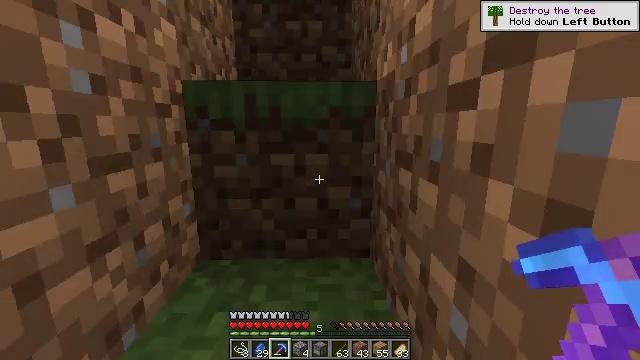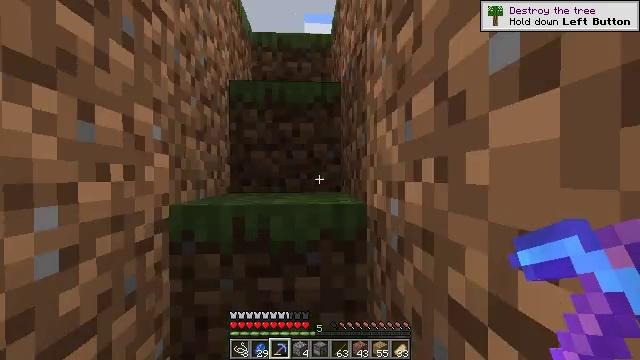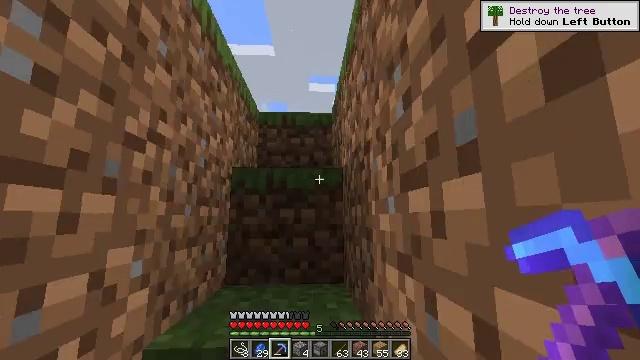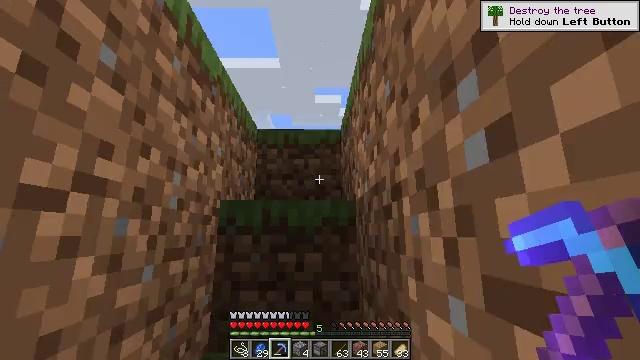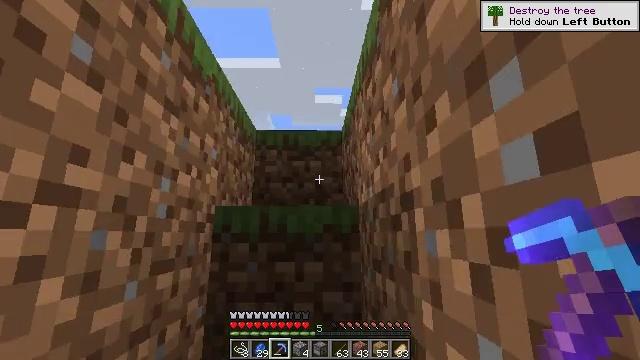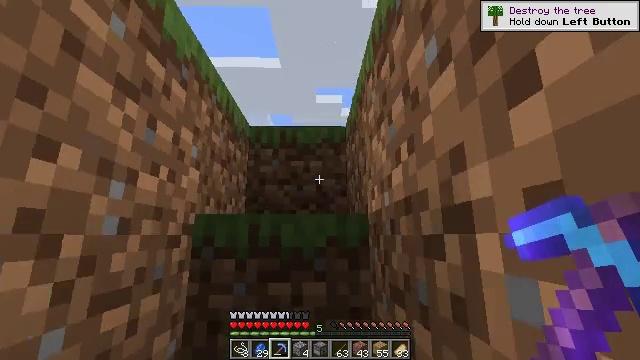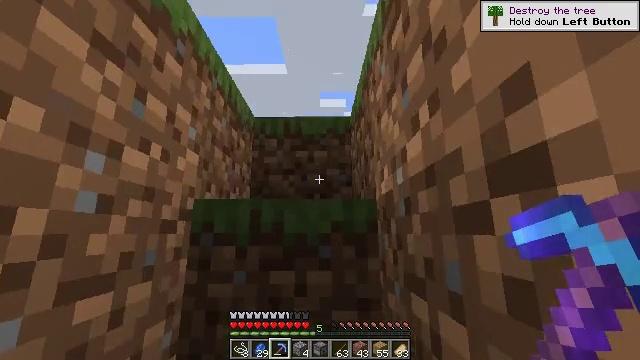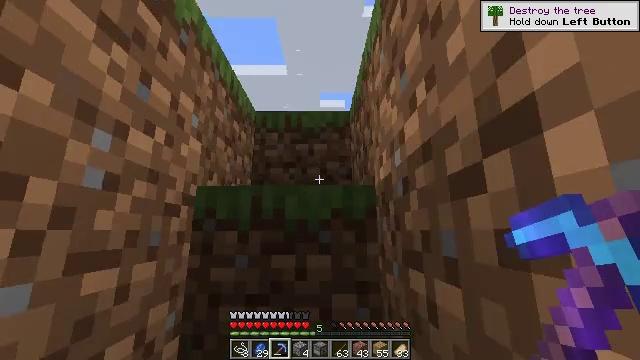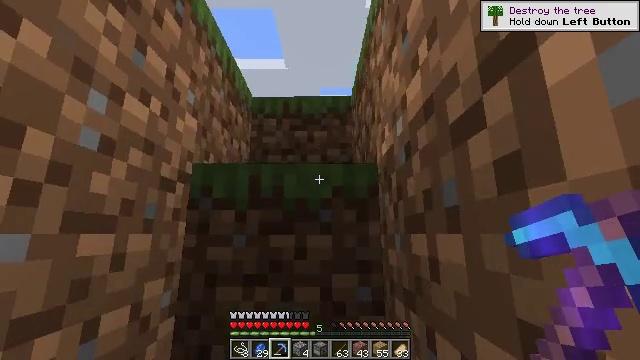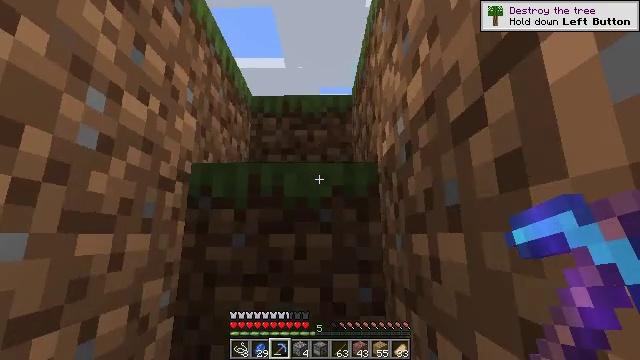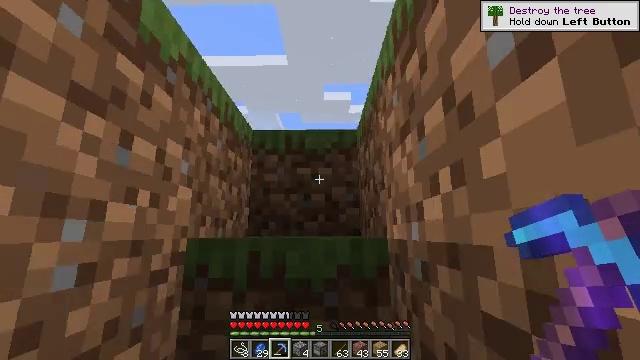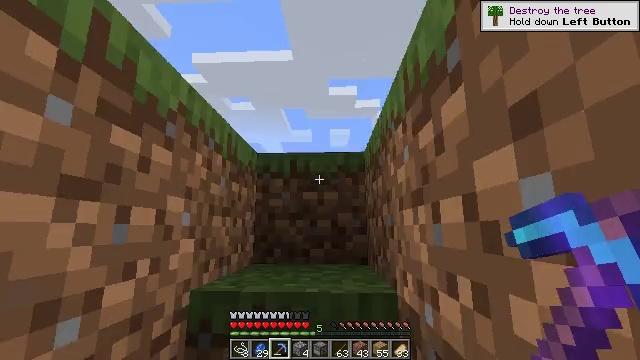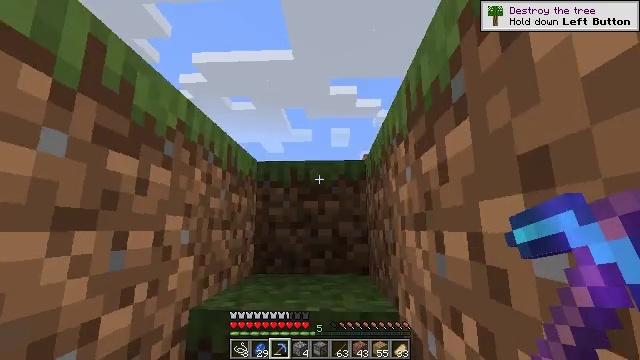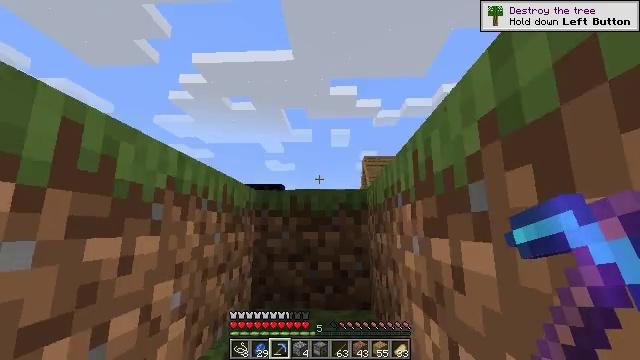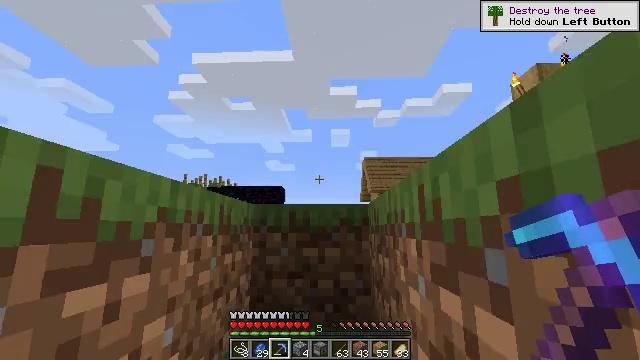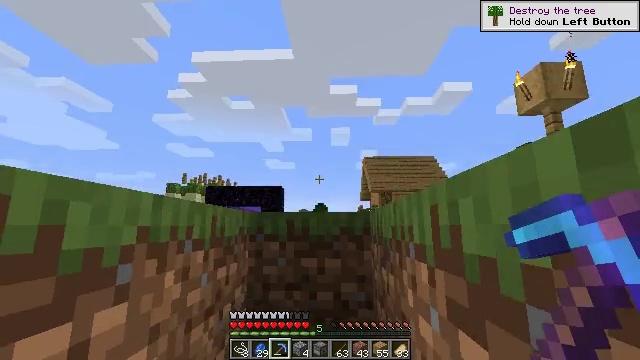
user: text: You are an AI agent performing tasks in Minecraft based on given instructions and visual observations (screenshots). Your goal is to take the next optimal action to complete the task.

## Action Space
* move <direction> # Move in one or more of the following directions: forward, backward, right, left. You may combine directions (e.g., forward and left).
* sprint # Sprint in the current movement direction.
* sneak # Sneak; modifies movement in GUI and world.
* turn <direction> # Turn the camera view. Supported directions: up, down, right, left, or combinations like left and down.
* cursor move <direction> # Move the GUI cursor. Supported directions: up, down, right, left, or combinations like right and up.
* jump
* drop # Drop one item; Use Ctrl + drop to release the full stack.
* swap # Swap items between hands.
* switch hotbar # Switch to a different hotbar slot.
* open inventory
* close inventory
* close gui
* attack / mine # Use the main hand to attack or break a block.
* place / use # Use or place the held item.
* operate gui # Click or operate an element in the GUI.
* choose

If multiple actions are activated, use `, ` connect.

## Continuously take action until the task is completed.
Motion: motion action
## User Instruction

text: Harvest carrots from the farmland.
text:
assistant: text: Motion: move forward, turn right and up, jump
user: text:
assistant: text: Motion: move forward, turn up, jump
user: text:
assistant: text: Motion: move forward, turn left and up, jump
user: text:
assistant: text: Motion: move forward, jump
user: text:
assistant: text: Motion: move forward, jump
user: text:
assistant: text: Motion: move forward, sprint, turn left, jump
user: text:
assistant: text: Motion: move forward, sprint, jump
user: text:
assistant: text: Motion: move forward, sprint, jump
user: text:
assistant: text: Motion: move forward, sprint, jump
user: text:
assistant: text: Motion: move forward, sprint, jump
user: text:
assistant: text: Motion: move forward, turn left and down, jump
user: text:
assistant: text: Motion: move forward, jump
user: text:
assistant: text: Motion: move forward, jump
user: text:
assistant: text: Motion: move forward, jump
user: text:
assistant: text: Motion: move forward, sprint, jump
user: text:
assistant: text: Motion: move forward, sprint, jump
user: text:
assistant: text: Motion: move forward, sprint, turn right and down, jump
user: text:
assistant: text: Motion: move forward, sprint, turn right and down, jump
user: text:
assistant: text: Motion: move forward, turn down, jump
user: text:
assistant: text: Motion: move forward, turn right and down, jump
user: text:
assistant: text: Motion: move forward, turn right and down, jump
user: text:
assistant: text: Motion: move forward, turn right and down, jump
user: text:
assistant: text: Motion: move forward, turn right and down, jump
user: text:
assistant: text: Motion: move forward, sprint, turn right and down, jump
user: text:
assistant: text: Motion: move forward, sprint, jump
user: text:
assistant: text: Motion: move forward, sprint, jump
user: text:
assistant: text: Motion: move forward, sprint, jump
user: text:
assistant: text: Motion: move forward, sprint, jump
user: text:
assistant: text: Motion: move forward, jump
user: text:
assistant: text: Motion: move forward, turn down, jump